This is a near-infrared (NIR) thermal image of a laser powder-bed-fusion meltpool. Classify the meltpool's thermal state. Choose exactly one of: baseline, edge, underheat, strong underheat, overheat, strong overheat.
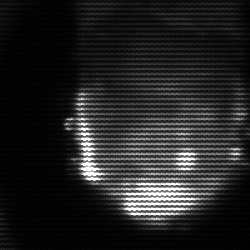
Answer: baseline